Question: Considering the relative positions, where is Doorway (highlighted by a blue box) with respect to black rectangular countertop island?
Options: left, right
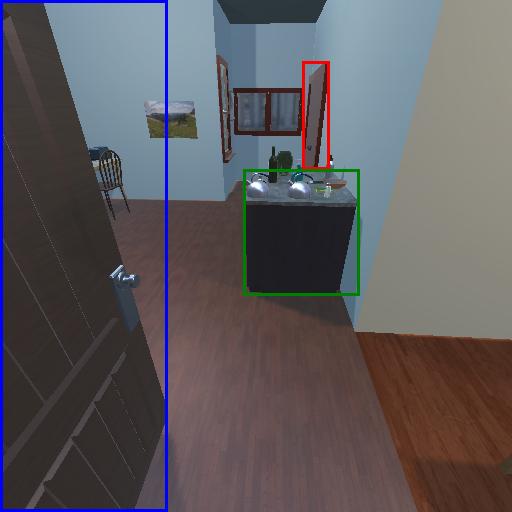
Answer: left